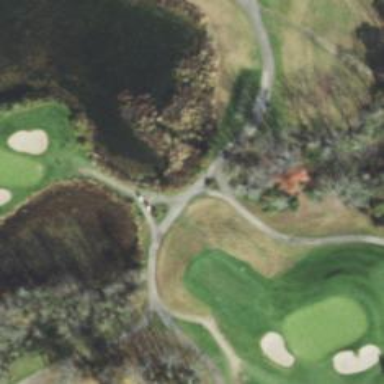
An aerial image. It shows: Path for both roads and golfers.